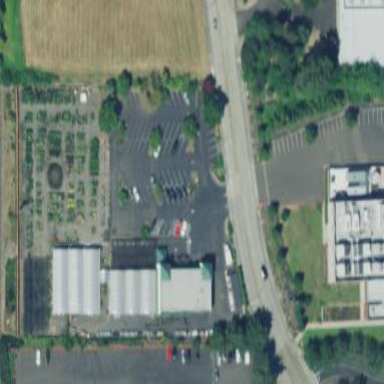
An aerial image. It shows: Garden centre located in plant nursery.